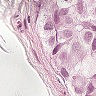
Metastatic tissue present: yes